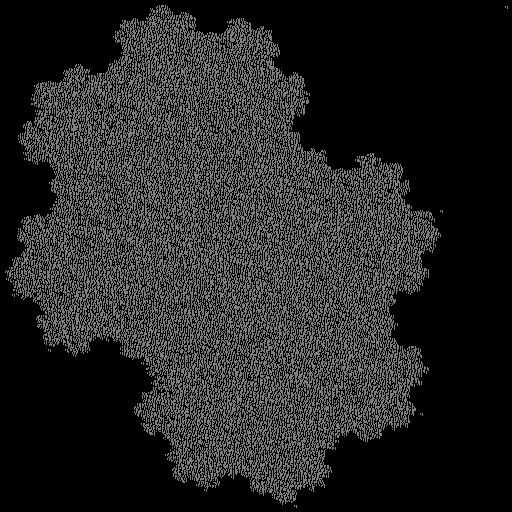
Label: dragon_curve